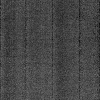
Atmospheric dust classification: dusty